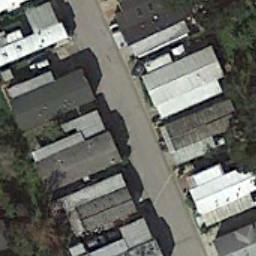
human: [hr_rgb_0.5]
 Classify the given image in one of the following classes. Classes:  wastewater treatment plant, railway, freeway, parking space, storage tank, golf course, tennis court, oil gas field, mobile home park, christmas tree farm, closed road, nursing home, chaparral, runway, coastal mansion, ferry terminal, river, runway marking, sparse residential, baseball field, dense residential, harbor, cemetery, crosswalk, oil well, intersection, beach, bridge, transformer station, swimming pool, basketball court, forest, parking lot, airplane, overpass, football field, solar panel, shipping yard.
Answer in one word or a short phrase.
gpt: mobile home park